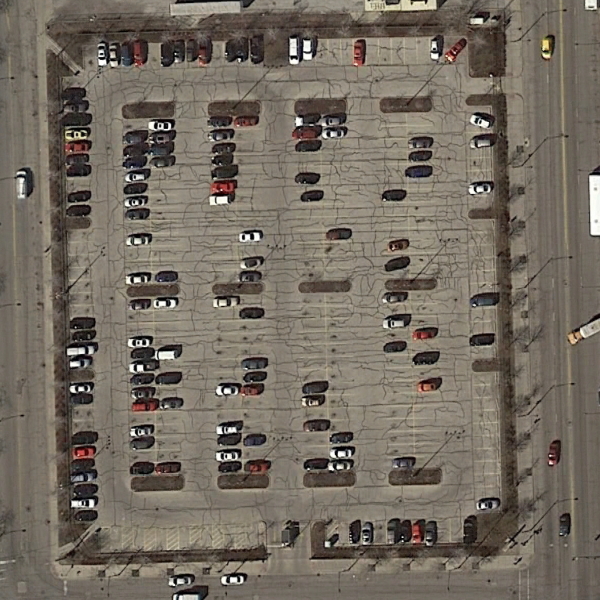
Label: Parking